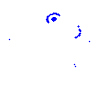
Particle: pion